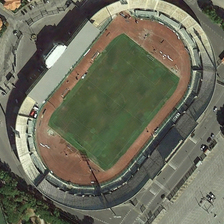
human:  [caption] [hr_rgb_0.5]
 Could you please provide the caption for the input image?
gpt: several buildings and green trees are around a stadium .

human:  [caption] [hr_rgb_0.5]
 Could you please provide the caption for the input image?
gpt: several buildings and green trees are around a stadium .

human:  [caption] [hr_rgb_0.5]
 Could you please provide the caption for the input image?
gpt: several buildings and green trees are around a stadium .

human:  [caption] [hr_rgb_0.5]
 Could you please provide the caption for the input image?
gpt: several buildings and green trees are around a stadium .

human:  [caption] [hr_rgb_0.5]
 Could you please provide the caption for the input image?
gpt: several buildings and green trees are around a stadium .